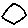
Label: hexagon